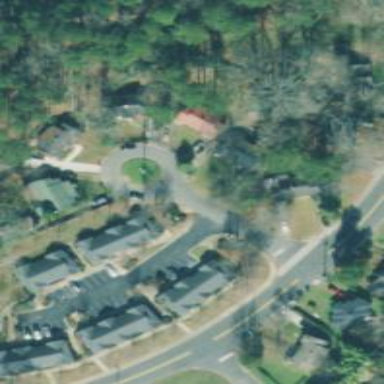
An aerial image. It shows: Residential road with asphalt surface and sidewalk on the left.